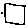
Label: square